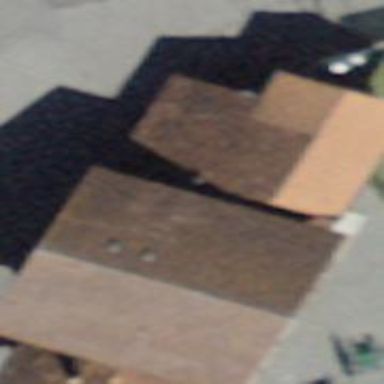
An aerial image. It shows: Community centre.